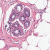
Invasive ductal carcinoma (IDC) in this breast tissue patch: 0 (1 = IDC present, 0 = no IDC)